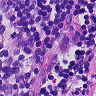
Metastatic tissue present: no